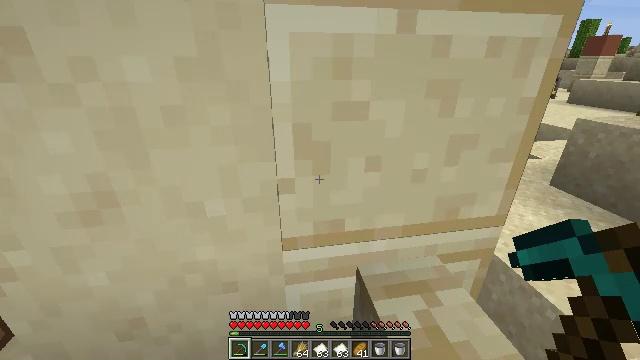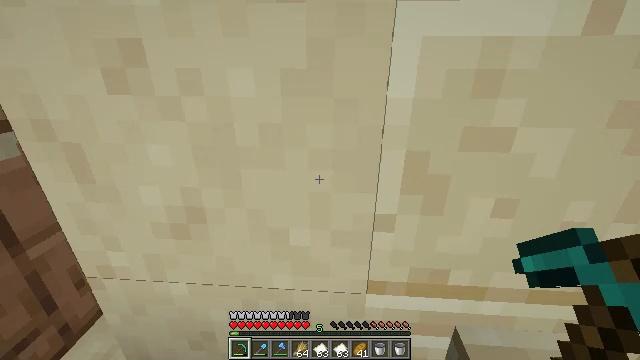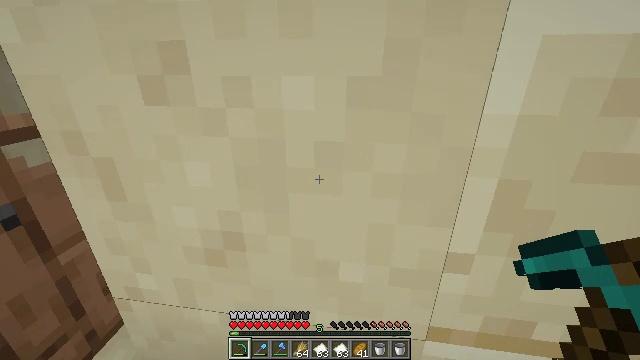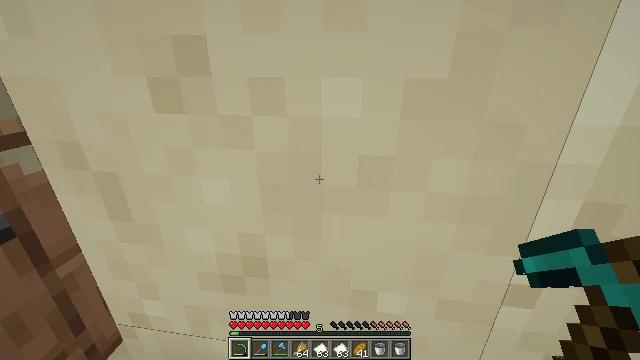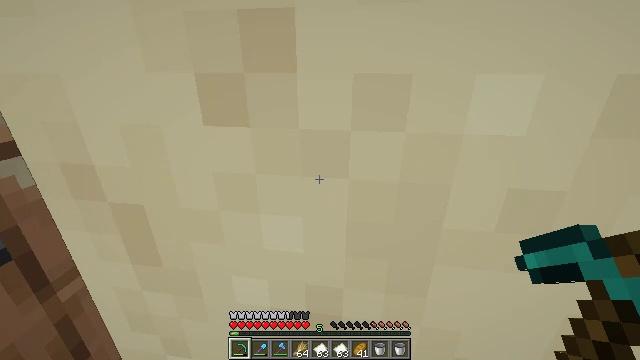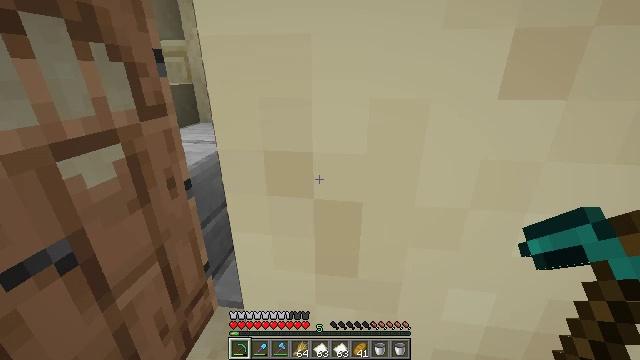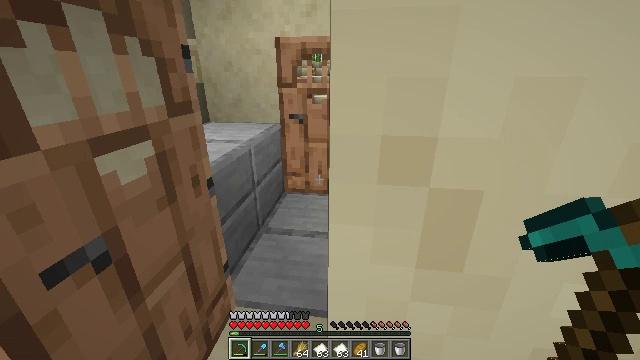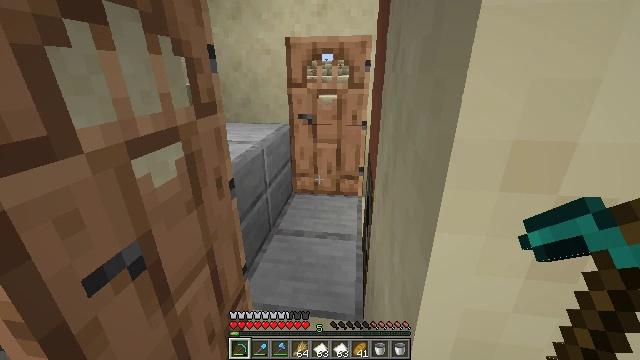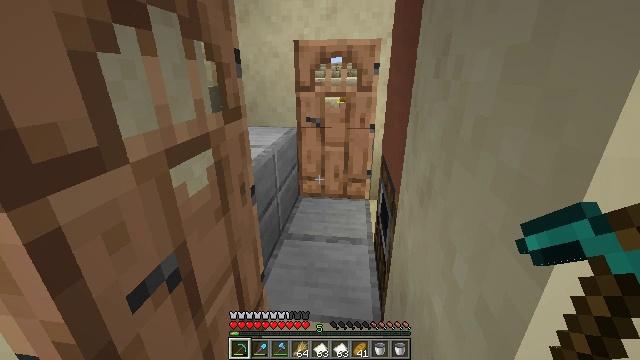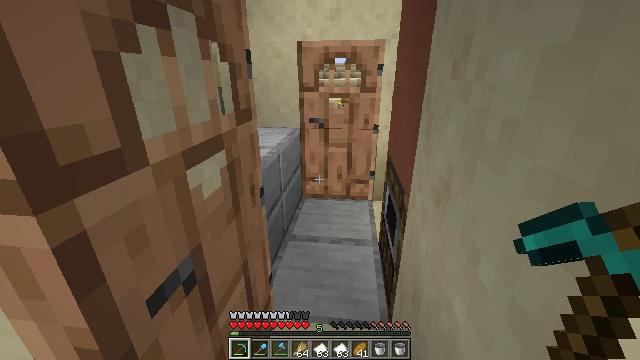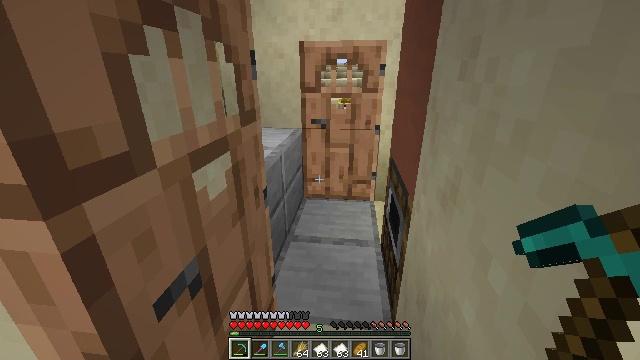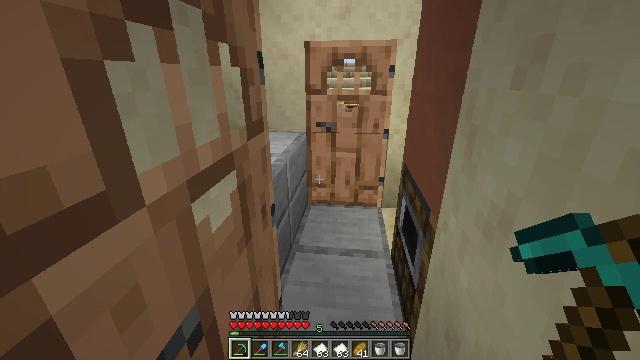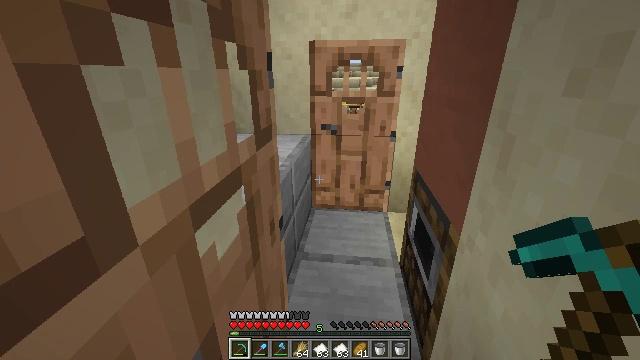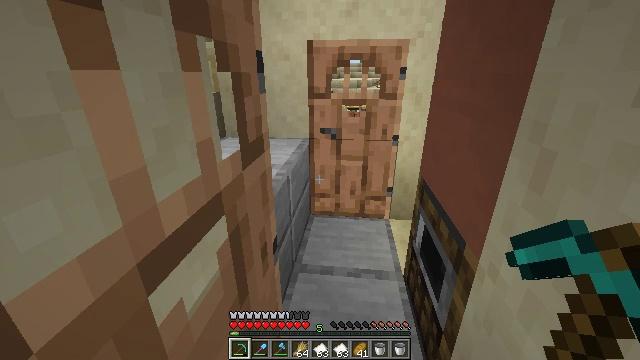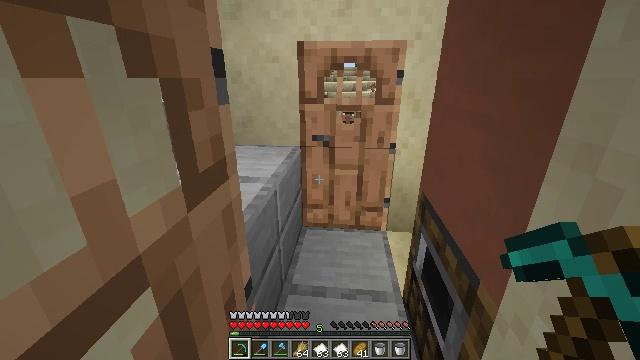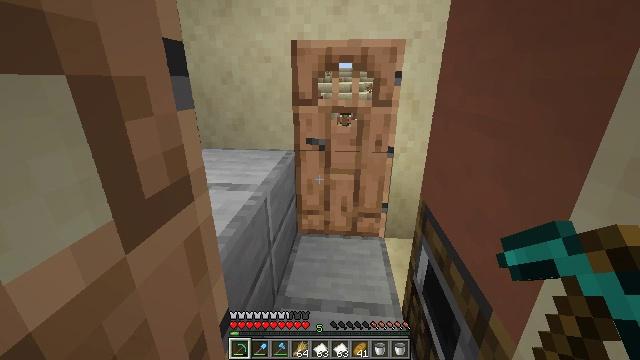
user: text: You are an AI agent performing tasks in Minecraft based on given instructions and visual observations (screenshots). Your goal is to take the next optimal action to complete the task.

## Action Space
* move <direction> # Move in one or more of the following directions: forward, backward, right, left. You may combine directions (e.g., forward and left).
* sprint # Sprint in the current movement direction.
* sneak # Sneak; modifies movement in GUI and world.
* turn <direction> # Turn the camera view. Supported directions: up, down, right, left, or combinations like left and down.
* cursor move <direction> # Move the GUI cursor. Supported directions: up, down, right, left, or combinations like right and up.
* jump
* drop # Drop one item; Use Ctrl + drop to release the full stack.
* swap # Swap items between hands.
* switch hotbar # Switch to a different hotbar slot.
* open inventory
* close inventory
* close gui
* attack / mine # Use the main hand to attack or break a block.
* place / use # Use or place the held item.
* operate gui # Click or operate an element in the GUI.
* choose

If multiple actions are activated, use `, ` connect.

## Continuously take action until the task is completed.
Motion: motion action
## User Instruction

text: Attack the hay block to get hay.
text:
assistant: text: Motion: move forward and move left, turn left
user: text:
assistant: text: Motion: move forward and move left, turn left
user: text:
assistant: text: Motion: move forward and move left
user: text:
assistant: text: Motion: move forward and move left
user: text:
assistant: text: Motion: move forward and move left
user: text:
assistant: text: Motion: move forward and move left
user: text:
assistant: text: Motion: move forward and move left
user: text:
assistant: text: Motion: move forward
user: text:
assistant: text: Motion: move forward
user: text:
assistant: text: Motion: move forward
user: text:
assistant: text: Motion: move forward and move left
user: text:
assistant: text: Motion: move forward and move left
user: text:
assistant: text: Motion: move forward and move left
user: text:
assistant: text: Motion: move forward
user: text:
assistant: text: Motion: move forward
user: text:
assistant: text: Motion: move forward
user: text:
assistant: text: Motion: move forward
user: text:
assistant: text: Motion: move forward, turn right
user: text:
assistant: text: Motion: move forward, turn right
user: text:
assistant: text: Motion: move forward, turn right
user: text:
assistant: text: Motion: move forward, turn right
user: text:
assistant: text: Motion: move forward, use / place
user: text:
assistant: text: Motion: move forward, use / place
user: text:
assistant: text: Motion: move forward, use / place
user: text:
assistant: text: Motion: move forward
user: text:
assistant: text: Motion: move forward
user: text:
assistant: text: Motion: move forward
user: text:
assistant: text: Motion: move forward
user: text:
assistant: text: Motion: move forward
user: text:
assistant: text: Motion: move forward